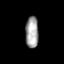
Tissue: prostate
Cell type: T cells
Senescence score: 0.7833
Nuclear area (px): 404
Mean DAPI intensity: 160.342